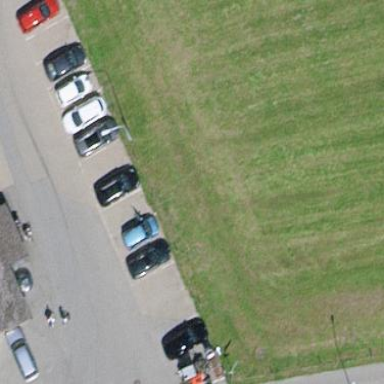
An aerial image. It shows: Parking area with asphalt surface.